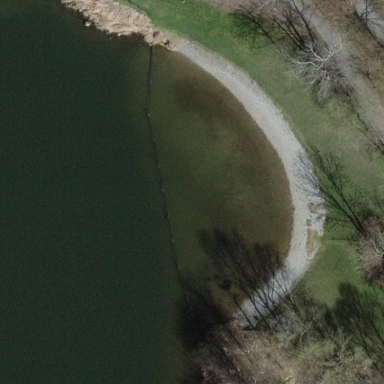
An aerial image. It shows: Bathing place on grassy land.